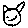
Label: cat